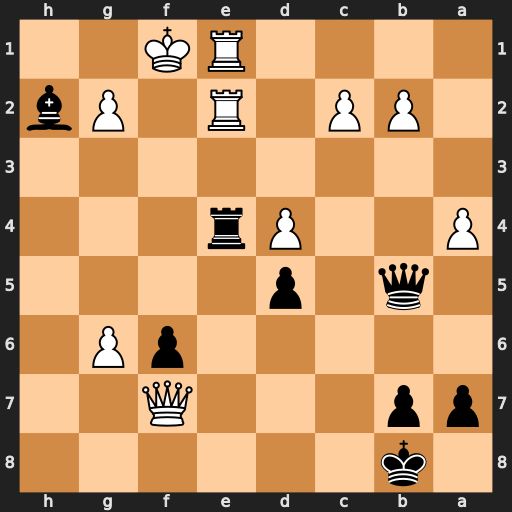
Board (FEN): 1k6/pp3Q2/5pP1/1q1p4/P2Pr3/8/1PP1R1Pb/4RK2
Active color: b
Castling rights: -
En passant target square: -
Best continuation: Rf4#